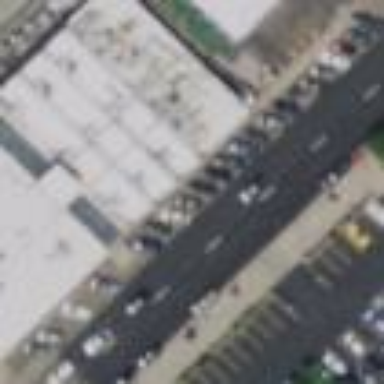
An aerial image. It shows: Street-side parking area.